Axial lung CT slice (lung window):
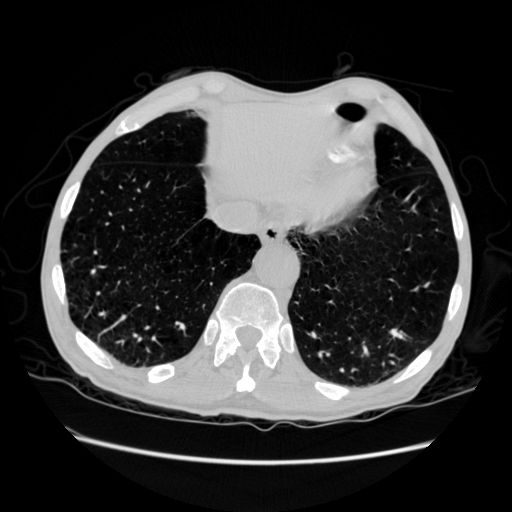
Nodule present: no